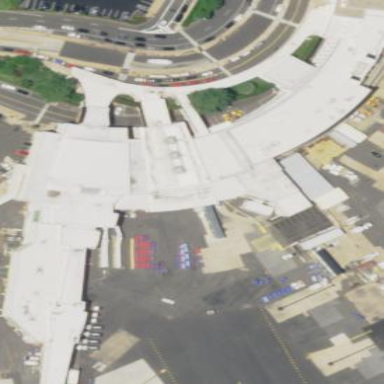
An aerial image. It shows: Terminal building at airport.